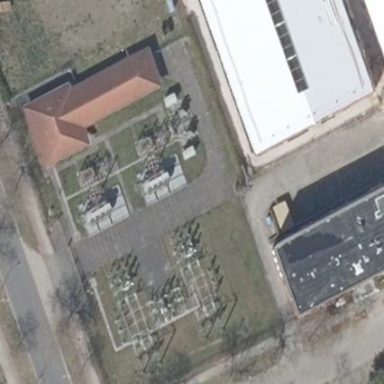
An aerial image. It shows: Outdoor distribution-level power substation enclosed by fence.